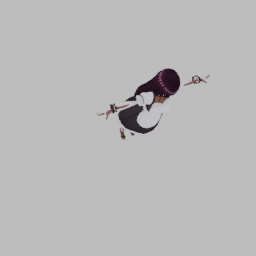
Label: people